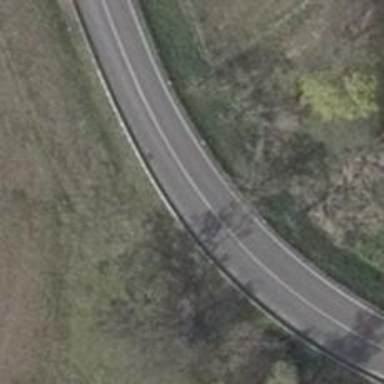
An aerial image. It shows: Secondary road with asphalt surface.